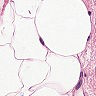
Metastatic tissue present: no